四年级 · 算术
一个数, 省略亿位后面的尾数约是 21 亿, 那么这个数的实际数据范围不可能是（）。

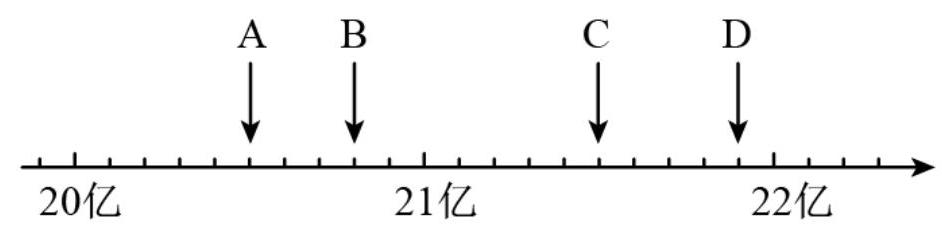
A. $\mathrm{A}$ 和 $\mathrm{B}$ 之间
B. $\mathrm{A}$ 和 $\mathrm{C}$ 之间
C. $\mathrm{B}$ 和 $\mathrm{C}$ 之间
D. $\mathrm{C}$ 和 $\mathrm{D}$ 之间

2．故宫占地面积约 $72(\quad ） 。$
A. 平方米
B. 公顷
C. 千米
D. 平方千米
答案: D
解析: 答案: $\mathrm{D}$

【分析】省略亿后面的尾数, 要看千万位上的数, 根据四舍五入法的原则, 若千万位上的数字大于等于 5 , 就向亿位进 1 ; 若千万位上的数字小于 5 , 就舍去千万位及其后面数位上的数。据此分别求出 $\mathrm{ABCD} 4$ 点表示的数省略亿位后面的尾数约约是多少, 再进行解答。

【详解】A. A 点表示的数是 2050000000 , 近似数是 21 亿。B 点表示的数是 2080000000 , 近似数是 21 亿。A 和 B 之间的数省略亿位后面的尾数约是 21 亿, 不符合要求;

B. A 点表示的数是 2050000000 , 近似数是 21 亿。 $\mathrm{C}$ 点表示的数是 2150000000 , 近似数是 22 亿。A 和 $\mathrm{C}$ 之间的数省略亿位后面的尾数不都是 21 亿, 不符合要求;

C. B 点表示的数是 2080000000 , 近似数是 21 亿。 $C$ 点表示的数是 2150000000 , 近似数是 22 亿。B 和 $\mathrm{C}$ 之间的数省略亿位后面的尾数不都是 21 亿, 不符合要求;

D. C 点表示的数是 2150000000 , 近似数是 22 亿。D 点表示的数是 2190000000 , 近似数是 22 亿。C 和 D 之间的数省略亿位后面的尾数都不是 21 亿, 符合要求;

故答案为: $\mathrm{D}$

【点睛】本题考查整数的近似数, 灵活运用四舍五入法解答。